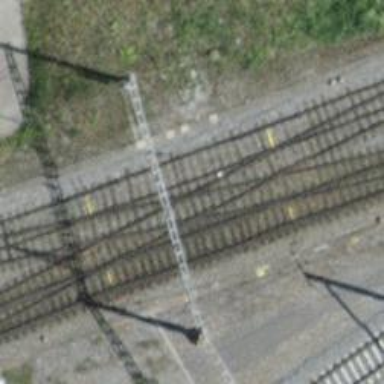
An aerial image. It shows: Railway crossing.